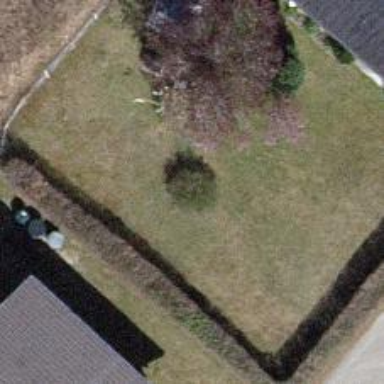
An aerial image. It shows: Shrub in its natural environment.